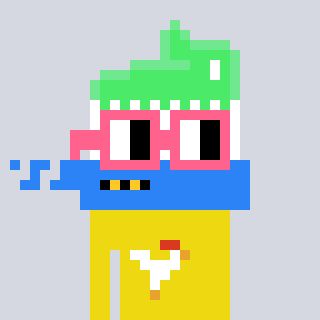
a pixel art character with square pink glasses, a toothbrush-shaped head and a yellow-colored body on a cool background